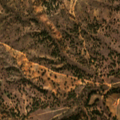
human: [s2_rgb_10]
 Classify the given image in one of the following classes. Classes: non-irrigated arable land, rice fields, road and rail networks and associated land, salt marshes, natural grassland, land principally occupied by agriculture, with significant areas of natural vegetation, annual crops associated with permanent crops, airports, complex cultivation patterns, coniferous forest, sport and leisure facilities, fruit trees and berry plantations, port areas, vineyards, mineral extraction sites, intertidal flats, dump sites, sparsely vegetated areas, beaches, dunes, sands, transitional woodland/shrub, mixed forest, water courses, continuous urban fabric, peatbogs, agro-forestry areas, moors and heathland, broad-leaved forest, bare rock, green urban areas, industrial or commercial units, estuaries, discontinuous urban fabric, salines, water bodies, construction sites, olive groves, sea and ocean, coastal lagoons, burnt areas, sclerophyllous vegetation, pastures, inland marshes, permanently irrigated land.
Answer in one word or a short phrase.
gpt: agro-forestry areas, broad-leaved forest